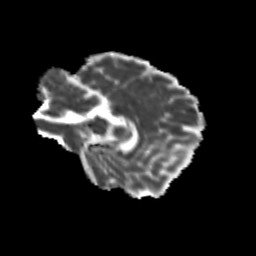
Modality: MD
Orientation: sagittal
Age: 28
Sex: female
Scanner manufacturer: siemens
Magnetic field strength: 3 T
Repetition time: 3.5 s
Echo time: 0.104 s